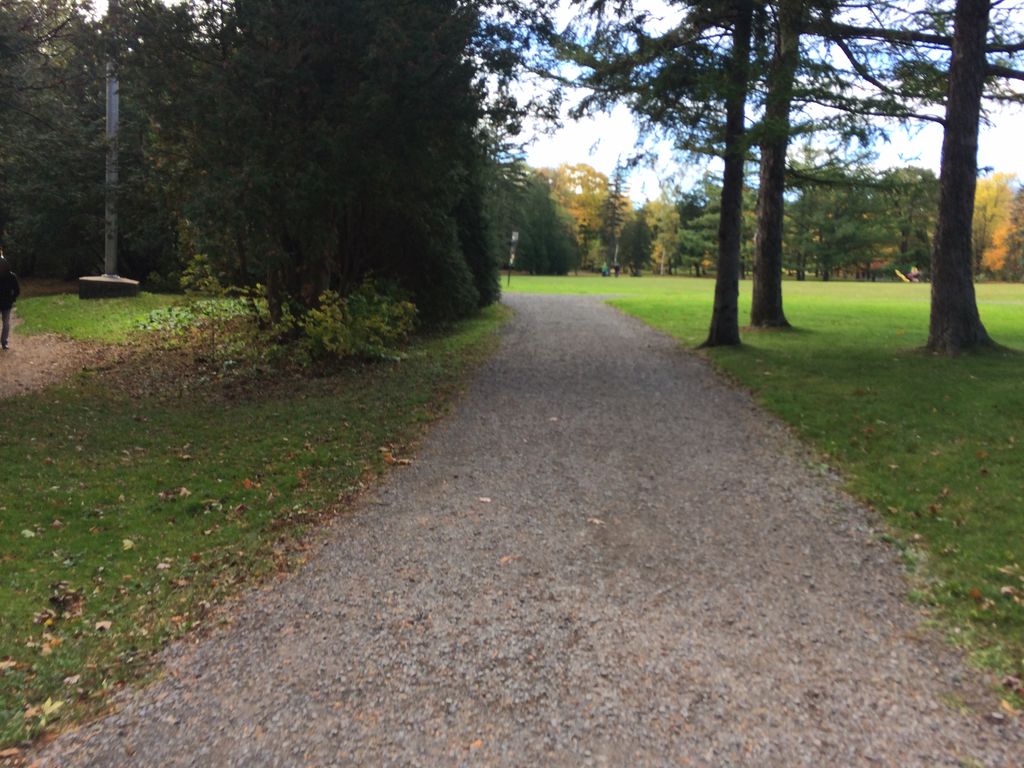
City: quebec_city